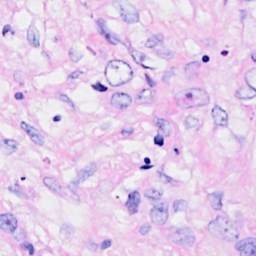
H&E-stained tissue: Breast